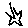
Label: star